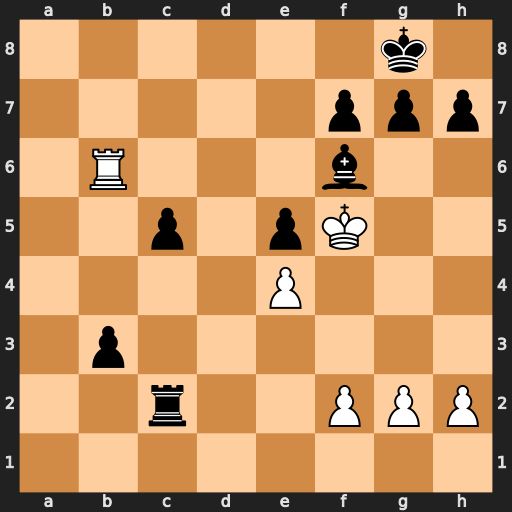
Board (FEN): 6k1/5ppp/1R3b2/2p1pK2/4P3/1p6/2r2PPP/8
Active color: w
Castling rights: -
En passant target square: -
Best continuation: Rb8+ Bd8 Rxd8#